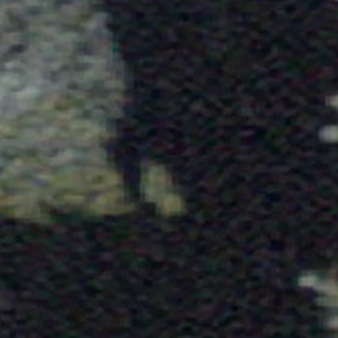
Label: other